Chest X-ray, PA view. Patient: 40 years old, sex F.
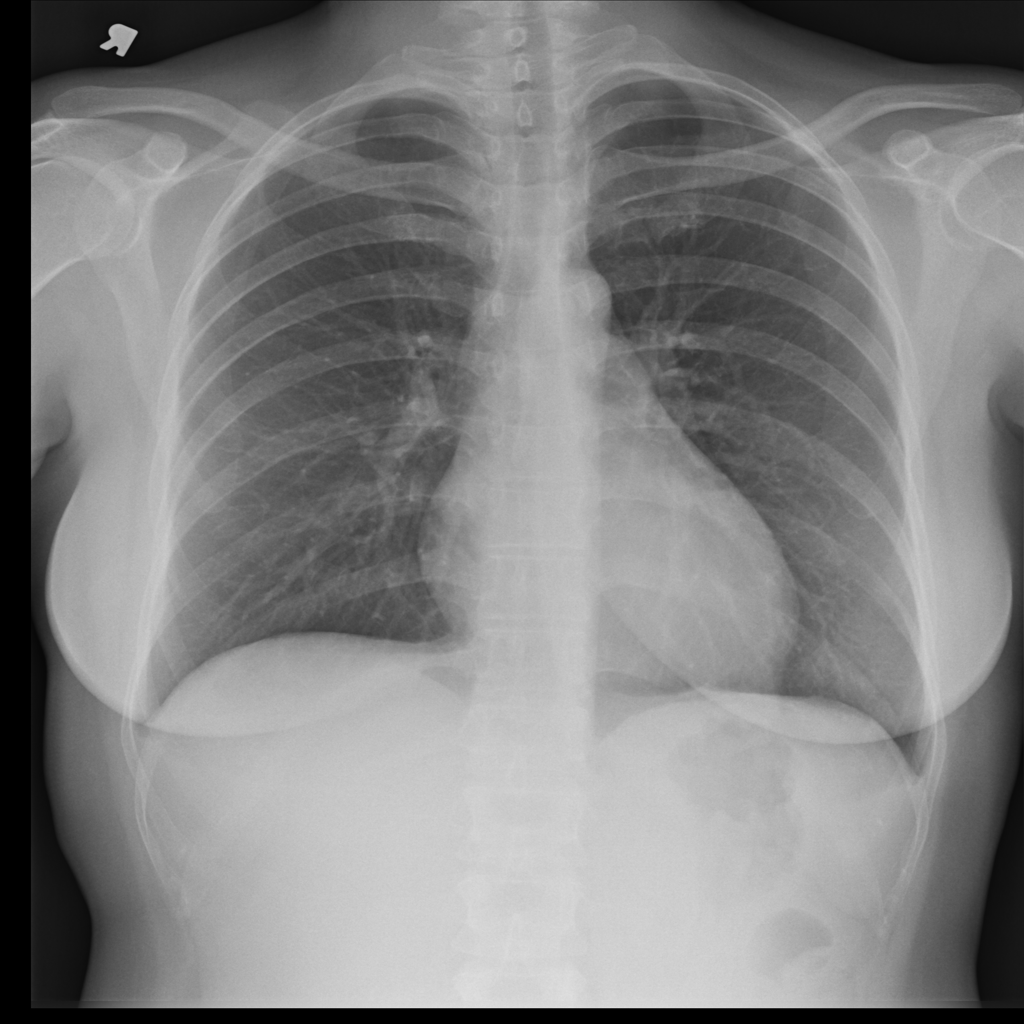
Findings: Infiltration